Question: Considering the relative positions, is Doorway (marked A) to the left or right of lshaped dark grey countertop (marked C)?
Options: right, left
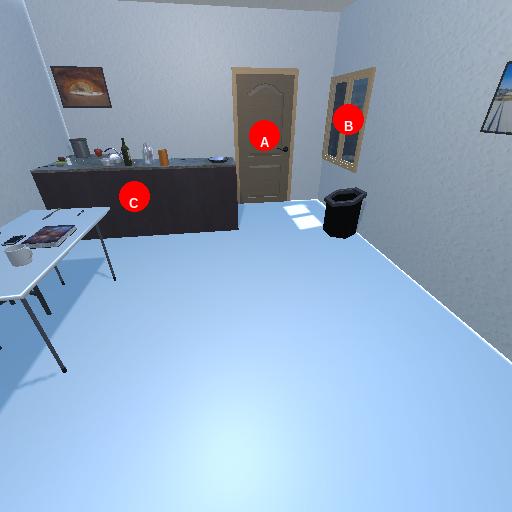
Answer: right